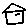
Label: house